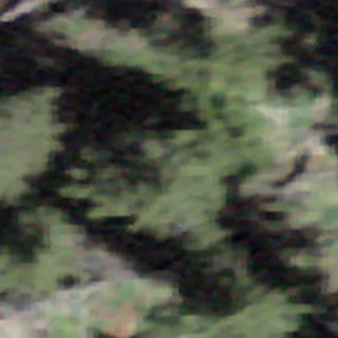
Label: other